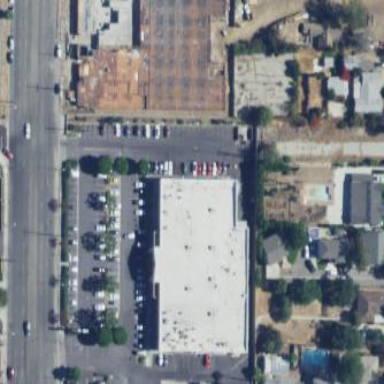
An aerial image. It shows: Retail building.